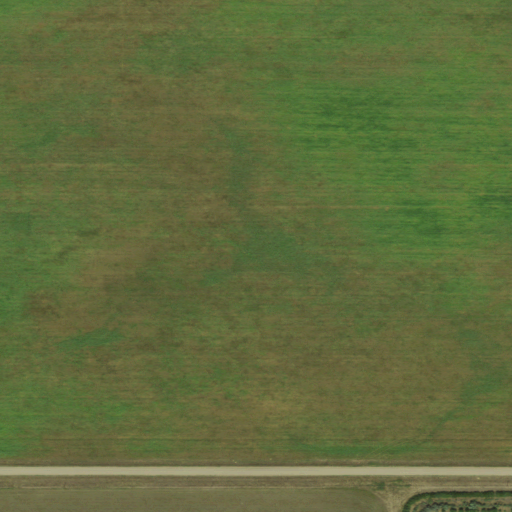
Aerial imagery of mountain in South Dakota named Mission Ridge containing cultivated crops, open development, grassland, and low intensity development